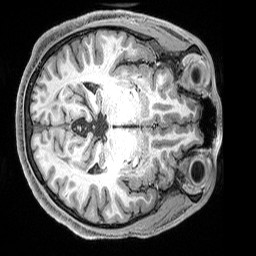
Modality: T1w
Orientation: axial
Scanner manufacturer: siemens
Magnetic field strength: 3 T
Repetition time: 2.5 s
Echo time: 0.0029 s